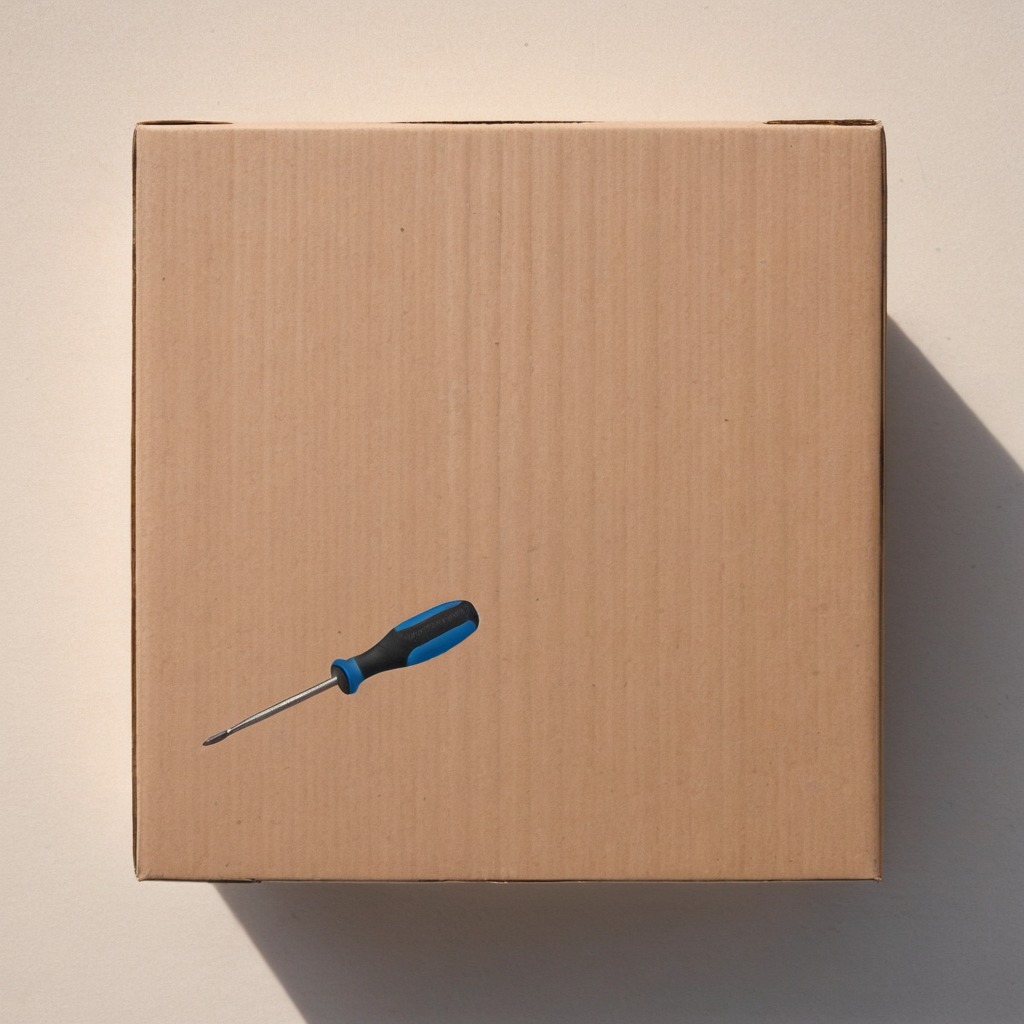
A screwdriver lying on a clean dry cardboard box surface in an outdoor workshop during daytime bright natural light soft shadows slightly creased but